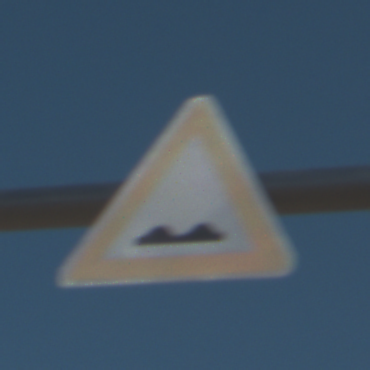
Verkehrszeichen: UnebeneFahrbahn
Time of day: Midday
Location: Outdoor (Nature)
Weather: Clear
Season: NotSpecified
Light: Natural